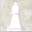
Piece: wB